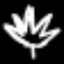
Label: leaf